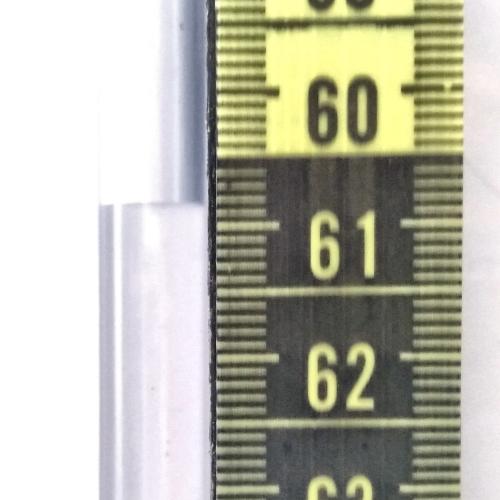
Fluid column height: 60.8 cm